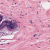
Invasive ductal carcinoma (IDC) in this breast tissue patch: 0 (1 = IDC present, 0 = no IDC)